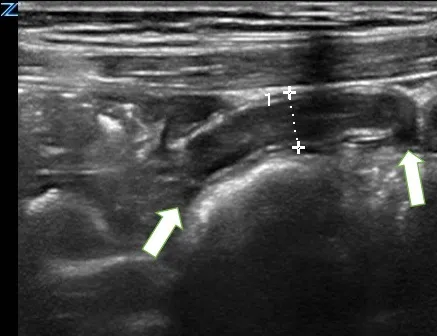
7-millimeter noncompressible appendix with wall thickening with free fluid adjacent to the tip.
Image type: radiology (ultrasound)